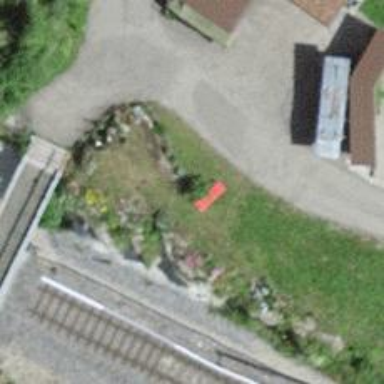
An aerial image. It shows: Bench for seating.